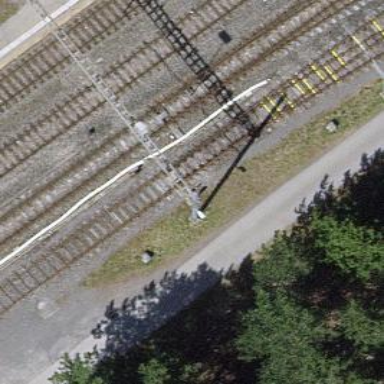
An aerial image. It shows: Railway yard with one track. The railway is electrified with contact line.